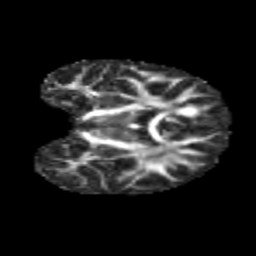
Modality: FA
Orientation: coronal
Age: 9
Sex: male
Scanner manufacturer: siemens
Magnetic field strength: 3 T
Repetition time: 3.8 s
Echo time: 0.07 s